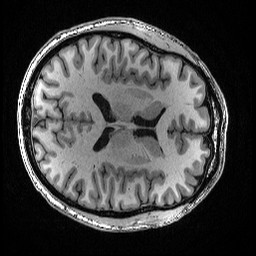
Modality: T1w
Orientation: axial
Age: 46
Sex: male
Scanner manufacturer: ge
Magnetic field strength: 3 T
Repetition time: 3 s
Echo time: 0.003548 s